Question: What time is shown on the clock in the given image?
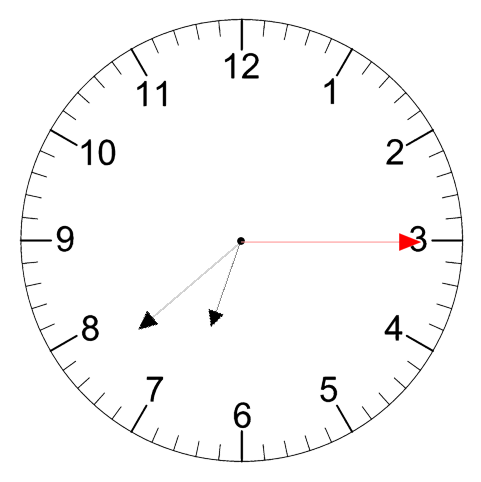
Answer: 06:38:15